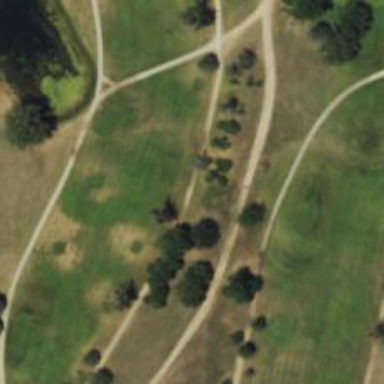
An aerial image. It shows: Golf cartpath that is also road path.